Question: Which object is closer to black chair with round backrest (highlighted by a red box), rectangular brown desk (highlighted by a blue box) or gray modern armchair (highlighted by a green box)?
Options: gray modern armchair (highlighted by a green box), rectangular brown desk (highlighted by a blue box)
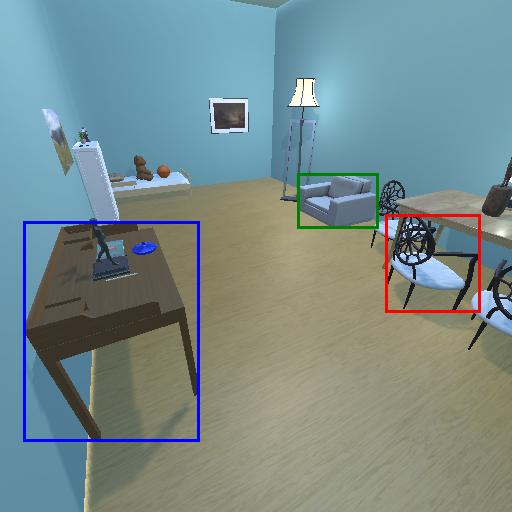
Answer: gray modern armchair (highlighted by a green box)